Question: I am trying to layout a couple of controls:

The light gray vertical lines are grid splitters. Each line in this table is a grid with three columns, the label on the left, the splitter in the middle and the control on the right, including the text boxes and the image.
I want all columns to be aligned. Here is the data template I use for each line:
'''
<DataTemplate x:Key="PropertyLineTemplate">
<Grid Margin="0,0,0,1">
<Grid.ColumnDefinitions>
<ColumnDefinition SharedSizeGroup="Name"/>
<ColumnDefinition Width="Auto"/>
<ColumnDefinition SharedSizeGroup="Value"/>
</Grid.ColumnDefinitions>
<TextBlock
Grid.Column="0"
VerticalAlignment="Center"
Text="{Binding Title}" />
<GridSplitter Grid.Column="1" Width="2"/>
<SomeUserControl
Grid.Column="2"
Content="{Binding}"
Margin="4, 0, 0, 0"/>
</Grid>
</DataTemplate>
'''
and the template for the view itself:
'''
<DataTemplate DataType="{x:Type vm:PropertiesViewModel}">
<DockPanel>
<!-- Properties -->
<ScrollViewer>
<StackPanel Margin="10">
<ItemsControl ItemsSource="{Binding Properties}"
ItemTemplate="{StaticResource PropertyLineTemplate}" />
</StackPanel>
</ScrollViewer>
</DockPanel>
</DataTemplate>
'''
and the usage of both:
'''
<ContentControl Content="{Binding SelectedItem}" Grid.IsSharedSizeScope="True">
</ContentControl>
'''
where 'SelectedItem' is of type 'PropertiesViewModel'.
I also tried to place 'Grid.IsSharedSizeScope="True"' in each individual grid directly and on the panels containing the control, without effects. How can I achieve that all columns share the width?
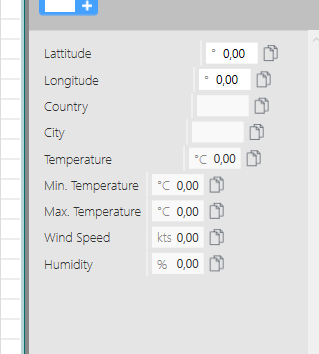
Answer: 'Grid.IsSharedSizeScope' should be set on the first parent 'ItemsControl' of a Grid, in your case it would be the ItemsControl in the ViewModel template. Then the columns width will be adjusted.
However, if you move one GridSplitter, then it will only adjust that row, not the others (See <URL>
Other stuff: you don't need the Stackpanel wrapper around the ItemsControl, since the ItemsControl is the only child. If you need to adjust the panel the ItemsControl uses, then set it on the Property 'ItemsPanel', like this:
'''
<ItemsControl ItemsSource="{Binding Properties}"
Grid.IsSharedSizeScope="True"
ItemTemplate="{StaticResource PropertyLineTemplate}">
<ItemsControl.ItemsPanel>
<ItemsPanelTemplate>
<StackPanel/> <!-- Or <WrapPanel/> or <UniformGrid/> etc. -->
</ItemsPanelTemplate>
</ItemsControl.ItemsPanel>
</ItemsControl>
'''
However, the Stackpanel is the default panel of the ItemsControl.